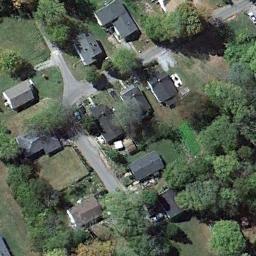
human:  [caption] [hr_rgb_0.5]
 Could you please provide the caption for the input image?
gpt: Many trees are in medium residential area .

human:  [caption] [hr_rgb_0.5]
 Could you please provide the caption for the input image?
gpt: The houses in the medium-sized residential area are arranged irregularly .

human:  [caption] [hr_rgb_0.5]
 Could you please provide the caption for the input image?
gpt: The medium residential is on the grass next to some trees .

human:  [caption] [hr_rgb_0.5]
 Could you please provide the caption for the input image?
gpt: The medium residential area has some houses and trees on the grass .

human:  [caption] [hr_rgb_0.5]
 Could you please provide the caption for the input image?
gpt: There are many green trees and some buildings on the medium residential area .